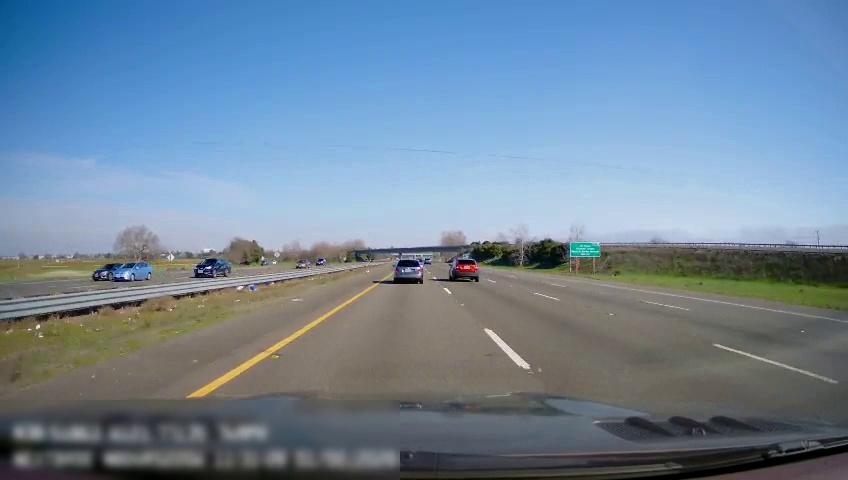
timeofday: Day
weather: Sunny
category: Drivable Space
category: Drivable Space
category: Vehicles | SUV
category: Vehicles | SUV
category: Vehicles | SUV
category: Vehicles | Car
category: Vehicles | Car
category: Vehicles | SUV
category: Vehicles | Car
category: Vehicles | SUV
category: Lanes | Current Lane
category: Lanes | Current Lane
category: Lanes | Alternate Lane
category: Lanes | Alternate Lane
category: Lanes | Alternate Lane
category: Traffic | Signs